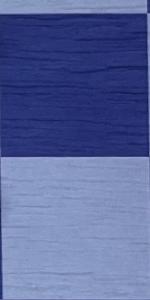
Label: Empty